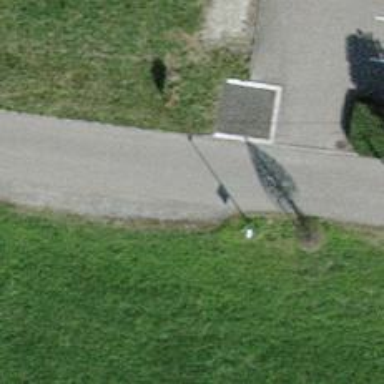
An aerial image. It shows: Paved residential road.